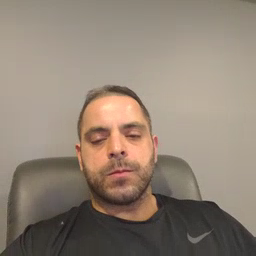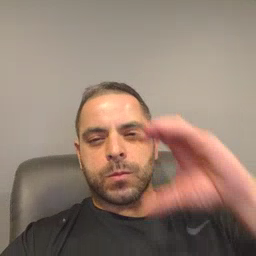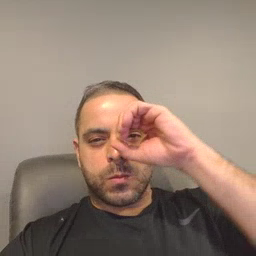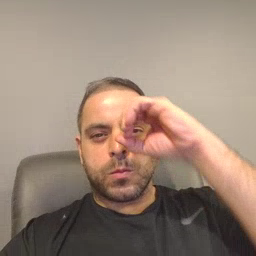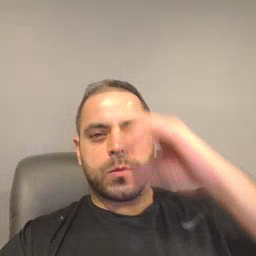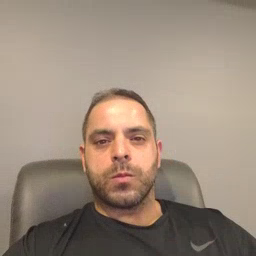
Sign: owl